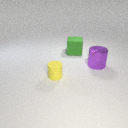
large purple metal cylinder in front of large green rubber cube